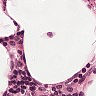
Metastatic tissue present: no